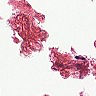
Metastatic tissue present: no